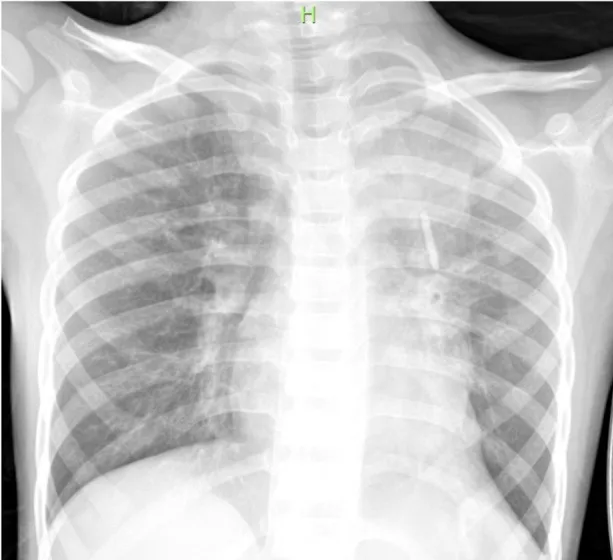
Post-bronchoscopy (increased transparency in the left lung).
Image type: radiology (x_ray)